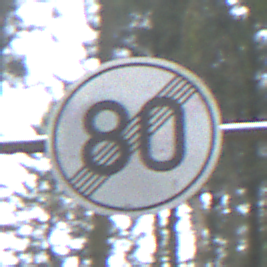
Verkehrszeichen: EndeGeschwindigkeit80
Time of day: Midday
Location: Outdoor (Nature)
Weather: Overcast
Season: NotSpecified
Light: Natural